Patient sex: F
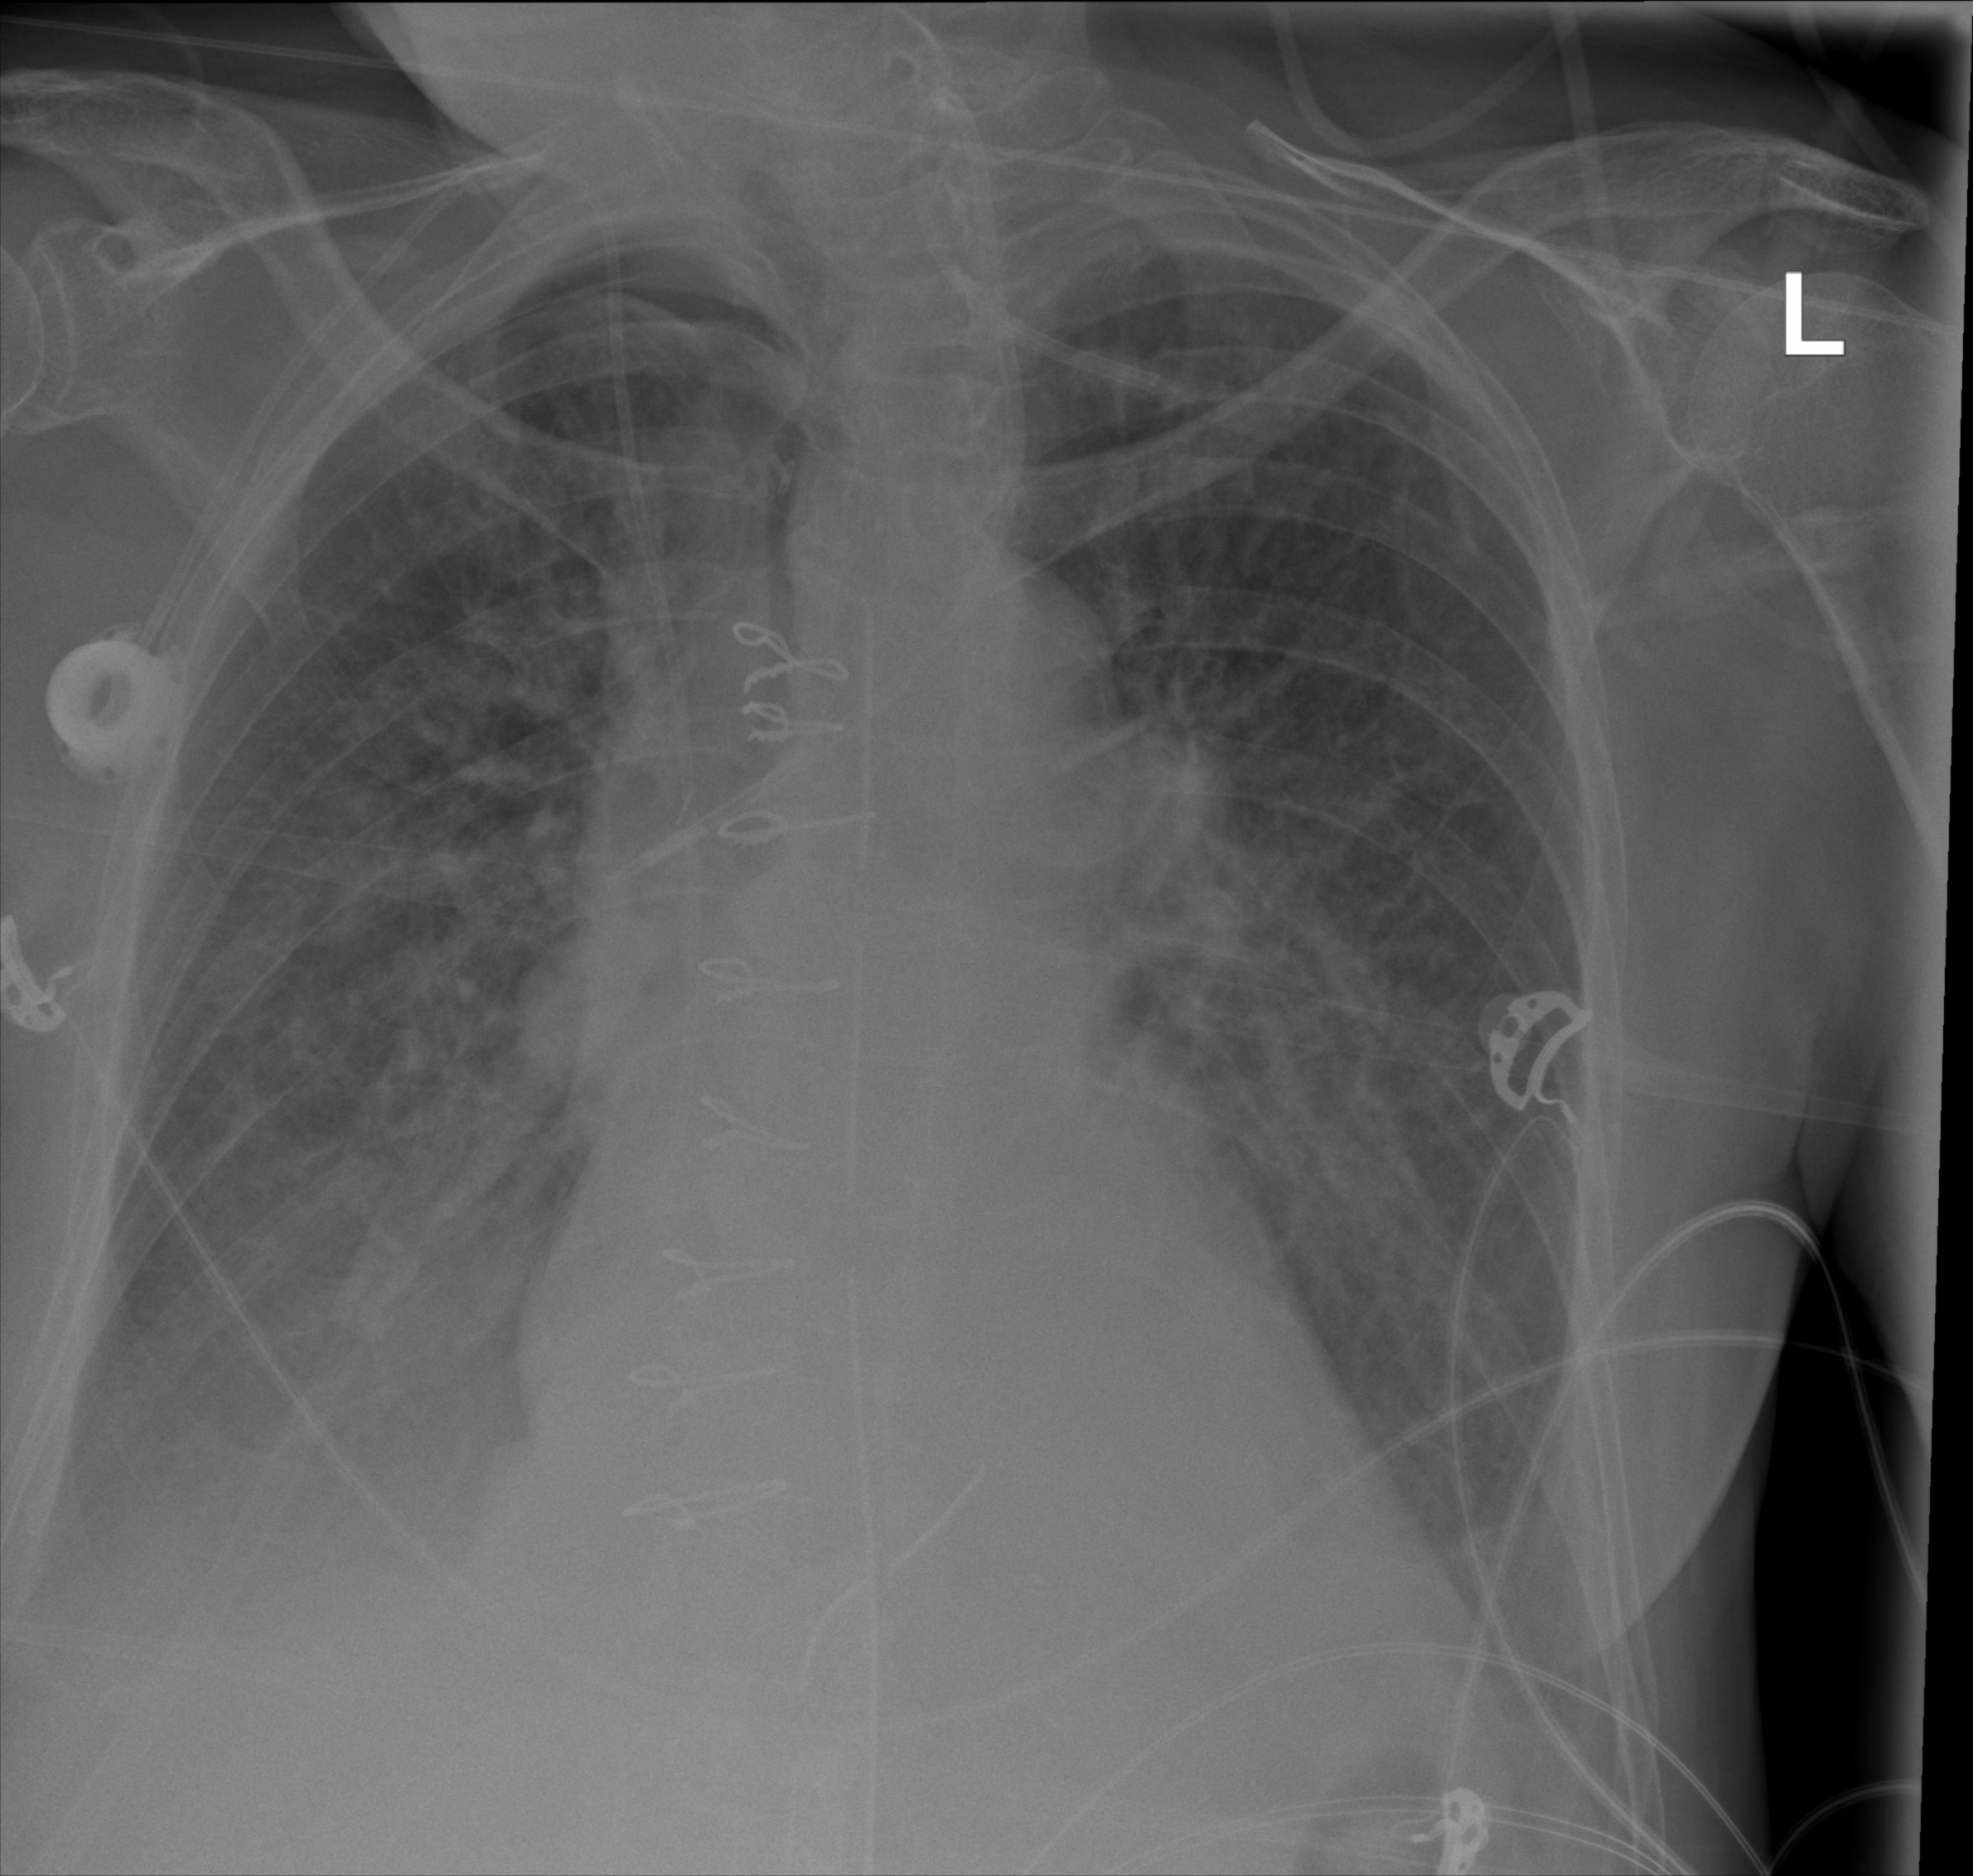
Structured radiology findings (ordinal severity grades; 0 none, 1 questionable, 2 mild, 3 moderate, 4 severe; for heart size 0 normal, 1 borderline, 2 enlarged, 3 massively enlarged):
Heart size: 2
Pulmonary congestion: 2
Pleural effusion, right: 2
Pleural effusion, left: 2
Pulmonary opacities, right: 2
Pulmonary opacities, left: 2
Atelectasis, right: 3
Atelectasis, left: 2